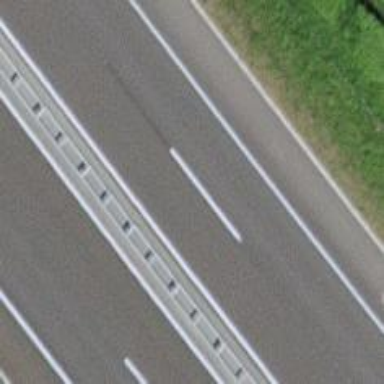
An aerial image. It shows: Asphalt motorway.